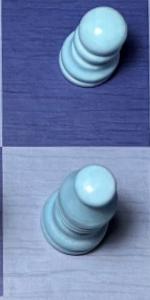
Label: Bishop_White